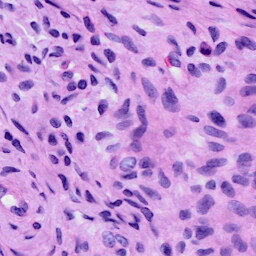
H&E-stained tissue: Cervix